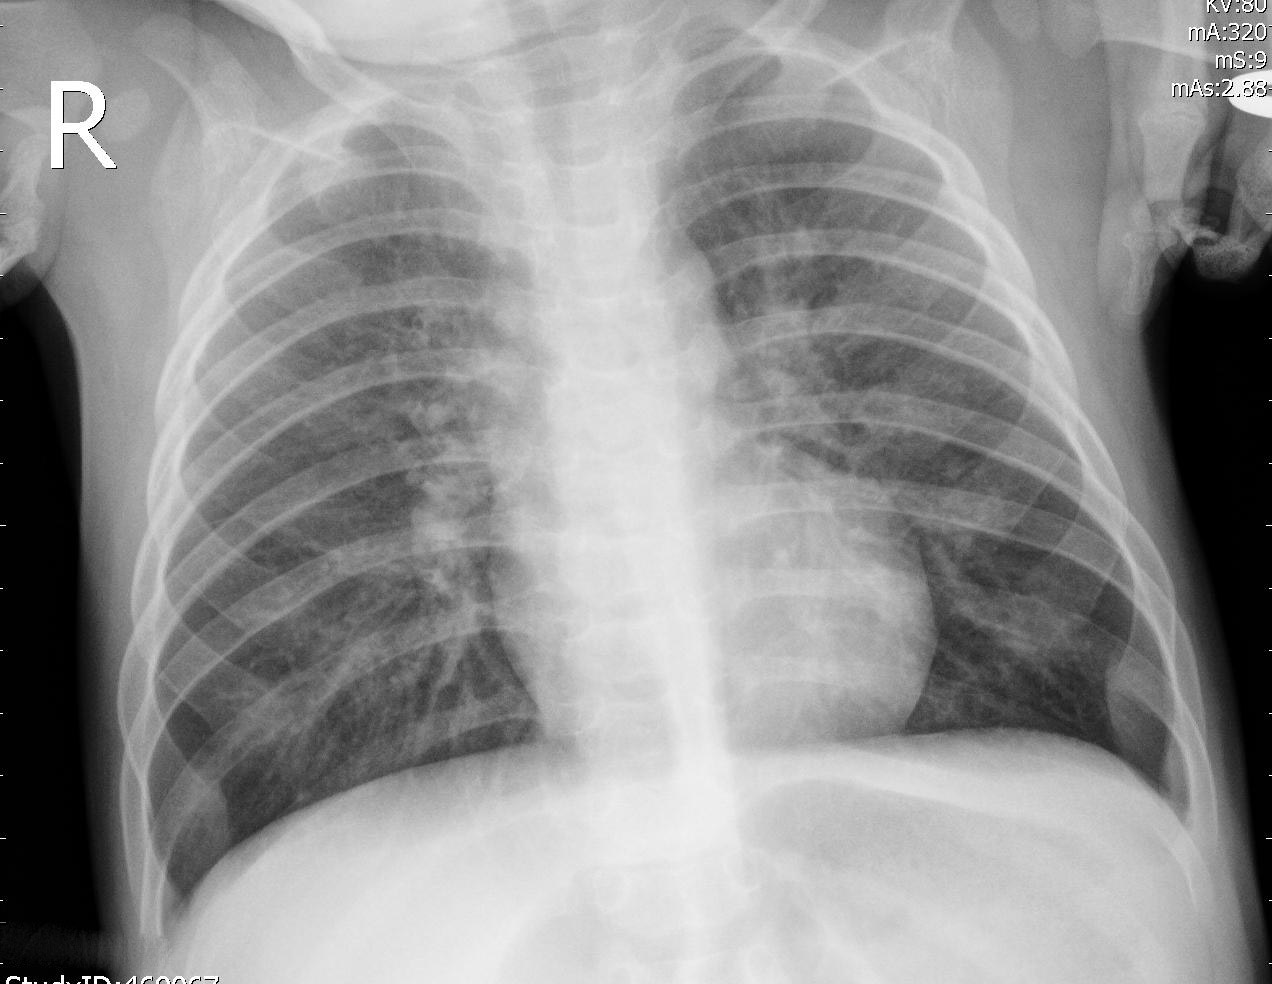
Diagnosis: PNEUMONIA